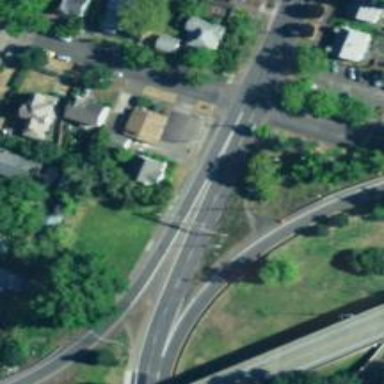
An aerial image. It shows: Trunk link highway.